Question: I am Working on a cs5 as3 project and in that project i have writen all code in the frame1 of main timeline (there is no package/class in the code)
The code in the main timeline is very complex in which i am loading external images and xml's and many more things .
i have not written any code in the action layer.
Now i want to add Preloader .
how can i add Preloader in this situation ?
here is a snapshot of the timeline :

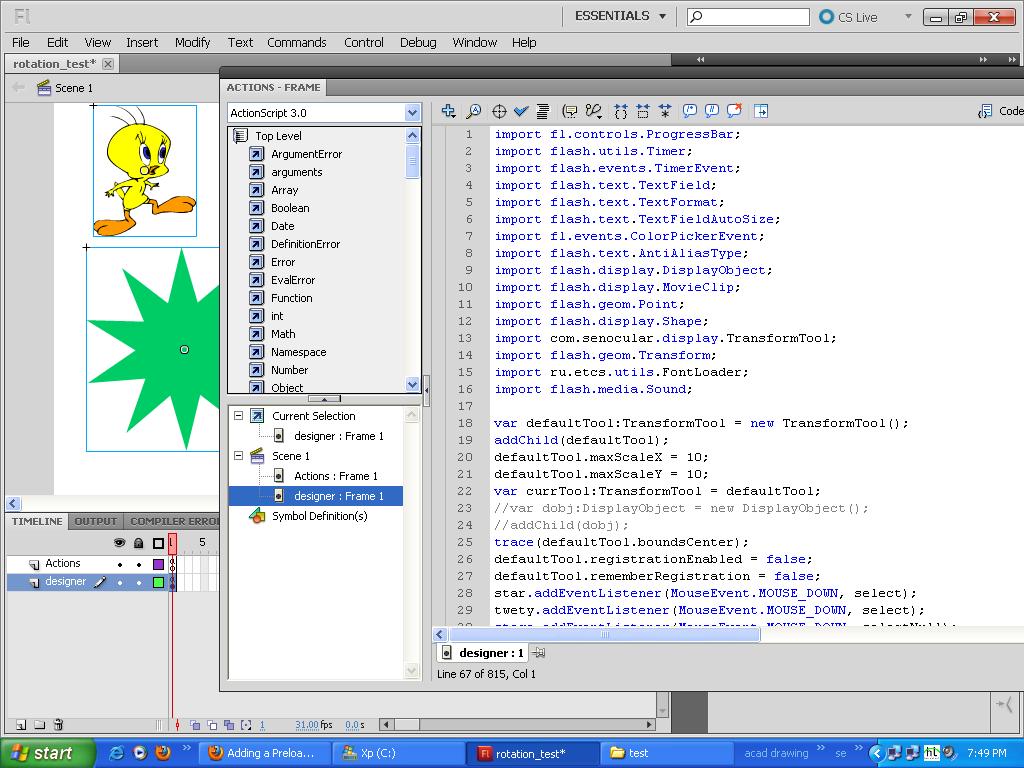
Answer: Move everything to the second frame, and add your preloader code/content on the first frame
---
<URL>